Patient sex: F
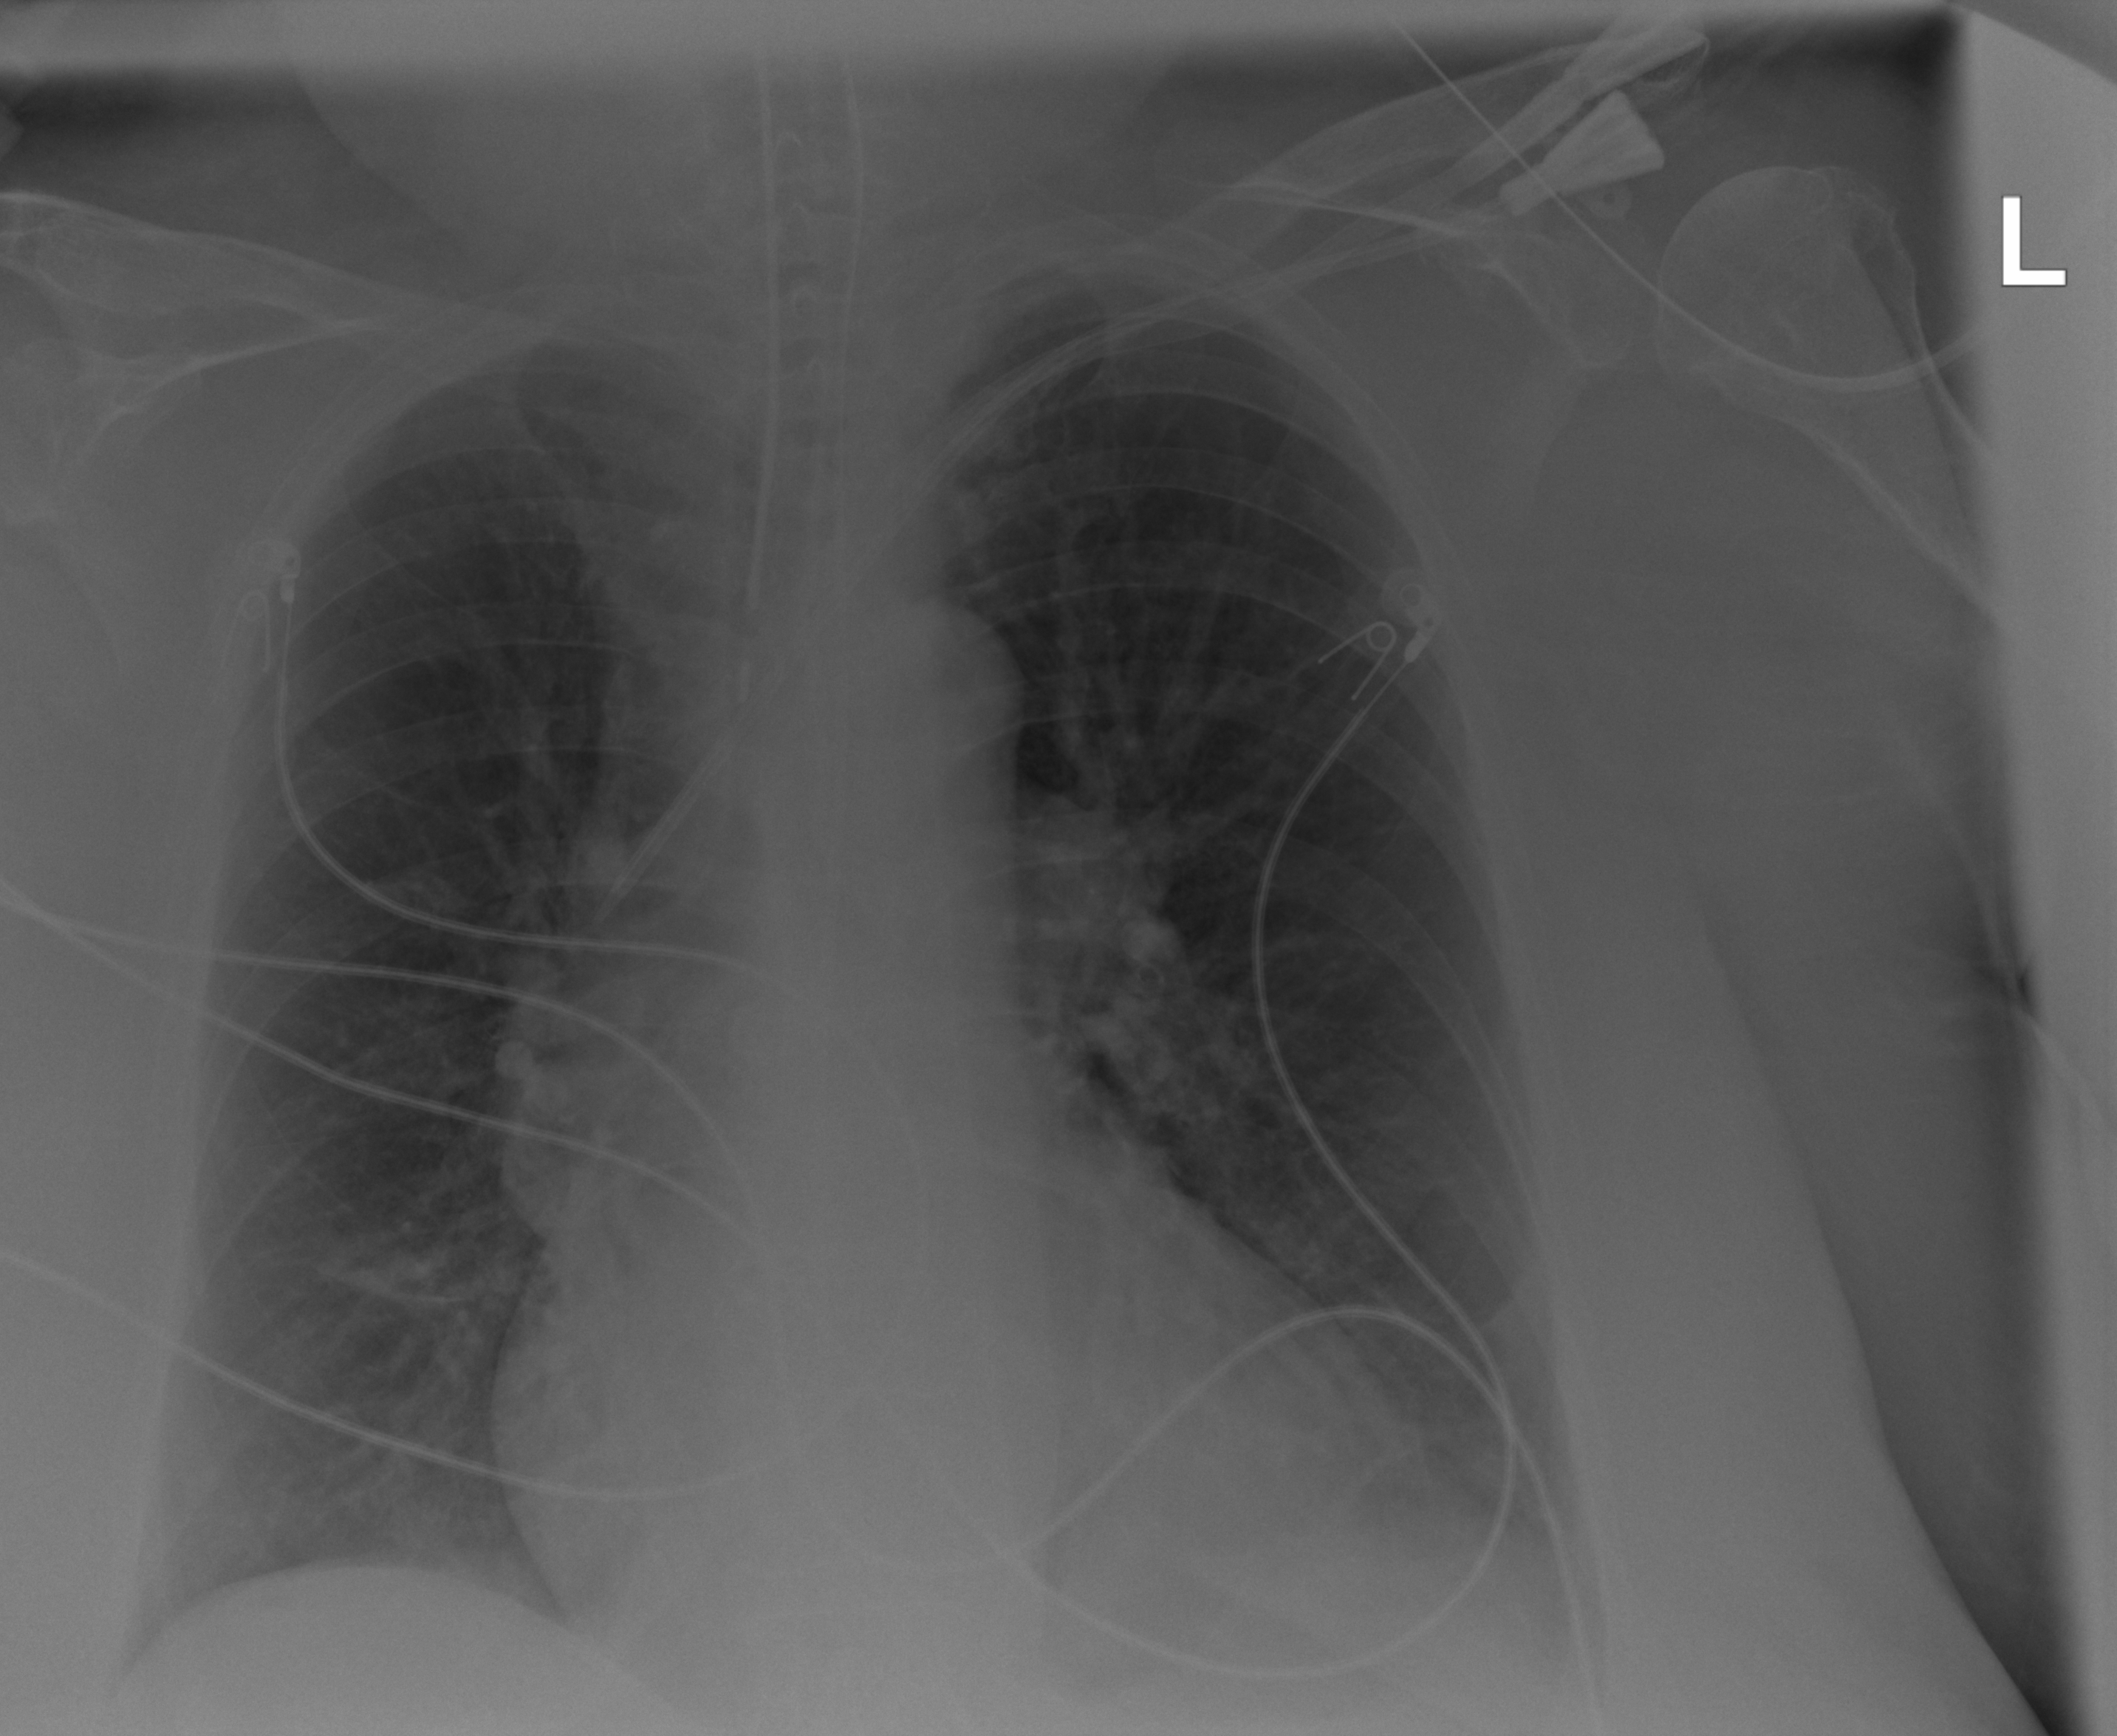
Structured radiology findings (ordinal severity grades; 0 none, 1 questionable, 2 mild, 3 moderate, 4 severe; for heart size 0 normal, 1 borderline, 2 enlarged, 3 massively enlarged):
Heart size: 2
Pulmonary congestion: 1
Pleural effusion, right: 0
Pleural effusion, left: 0
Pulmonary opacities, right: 1
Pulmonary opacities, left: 1
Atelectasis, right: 0
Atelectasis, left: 0